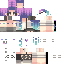
A female human skin with pale skin, wearing white long hair dressed in a blue tshirt and brown pants, featuring a closed mouth.